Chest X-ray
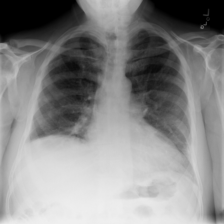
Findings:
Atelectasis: negative
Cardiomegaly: negative
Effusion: negative
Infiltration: negative
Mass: negative
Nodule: negative
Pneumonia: negative
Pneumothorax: negative
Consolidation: negative
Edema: negative
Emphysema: negative
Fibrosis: negative
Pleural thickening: negative
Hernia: negative